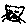
Label: cat